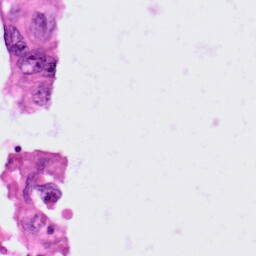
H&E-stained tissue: Lung